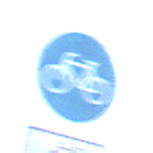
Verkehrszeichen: Radweg
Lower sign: EinspurigeFahrzeugeFrei6
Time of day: MorningAfternoon
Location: Outdoor (Nature)
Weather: PartlyCloudy
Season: NotSpecified
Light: Natural